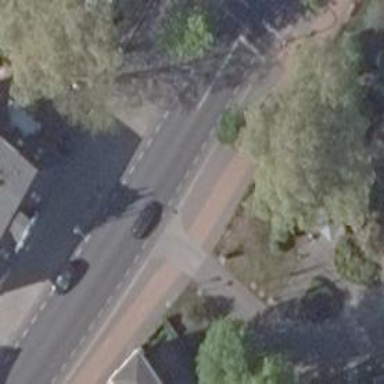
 featuring lanes for cyclists on both sides. The cycle lanes are separated from the road by kerb on the right side."